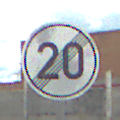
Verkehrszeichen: EndeGeschwindigkeit20
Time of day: Midday
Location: Outdoor (Suburban)
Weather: PartlyCloudy
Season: Summer
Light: Natural